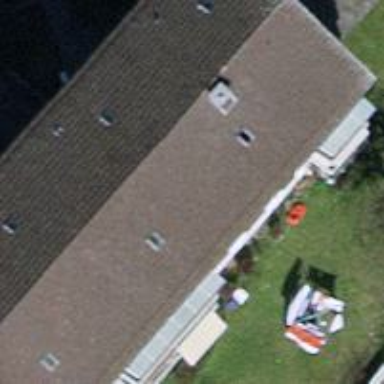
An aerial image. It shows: Building with tile roof.